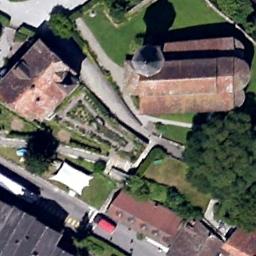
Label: palace